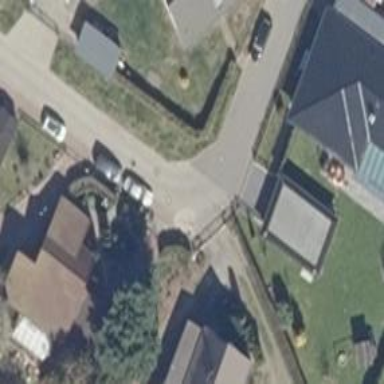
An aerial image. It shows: Residential road.